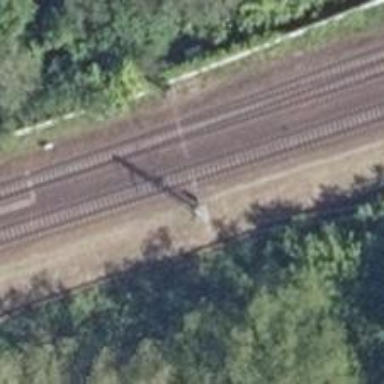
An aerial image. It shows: Milestone along the railway with catenary mast.